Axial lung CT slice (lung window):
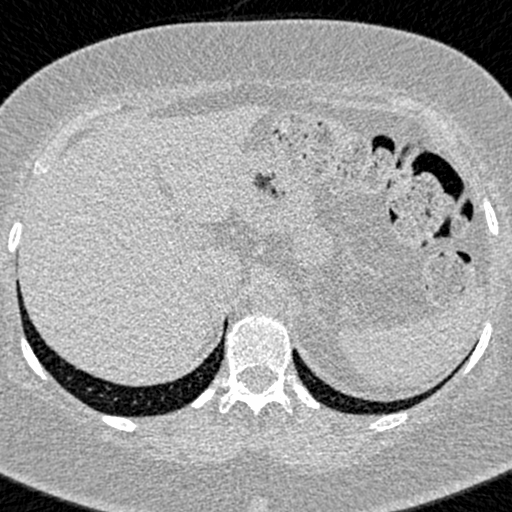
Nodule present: no